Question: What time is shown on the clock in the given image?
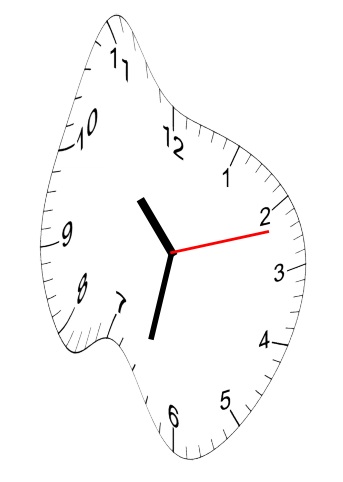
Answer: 10:32:12